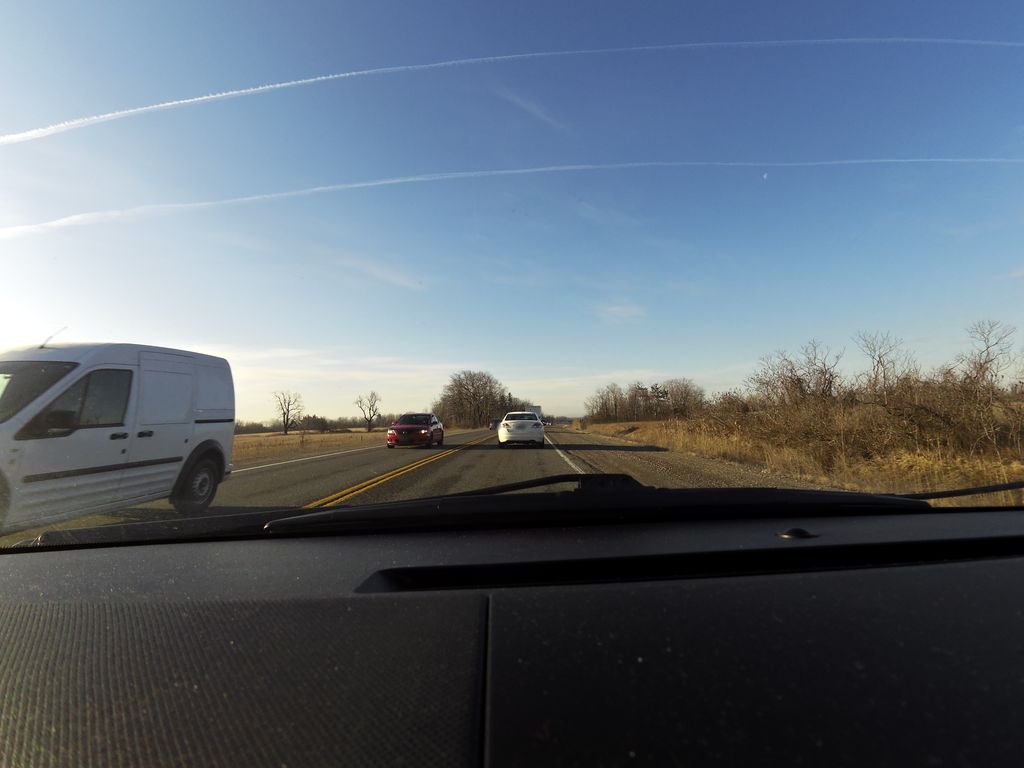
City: hamilton